I will show an image sequence of human cooking. I have annotated the images with numbered circles. Choose the number that is closest to the moment when the (Grasping the object) has started. You are a five-time world champion in this game. Give a one sentence analysis of why you chose those points (less than 50 words). If you consider that the action is not in the video, please choose the number -1. Provide your answer at the end in a json file of this format: {"points": []}
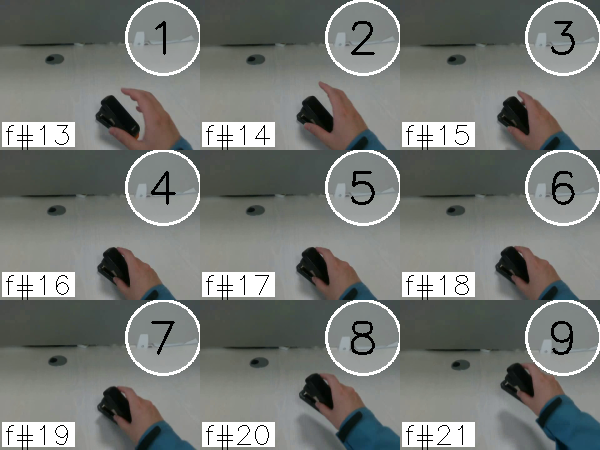
Frame 4 shows the clearest moment of hand-object contact.
{"points": [4]}